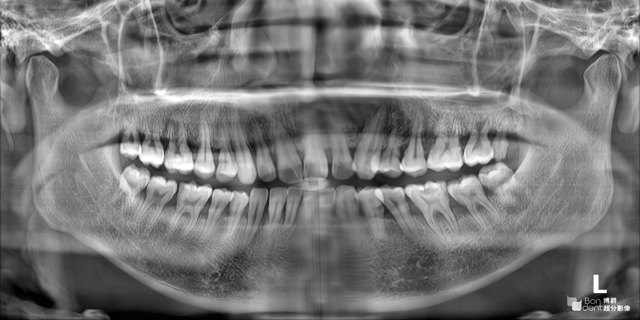
adult